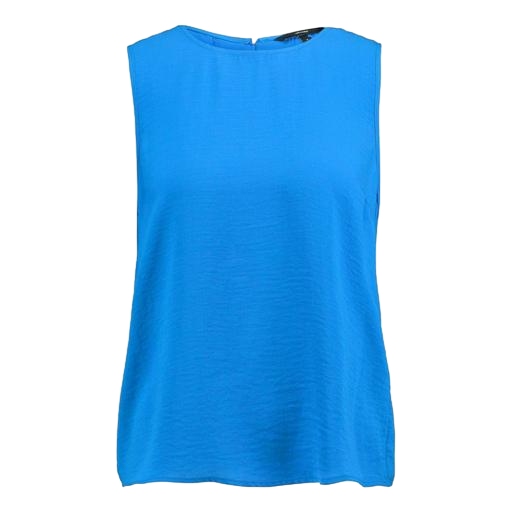
blue scoop neck tank top, blue sleeveless top, blue split-back muscle tee tank, white background